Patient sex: F
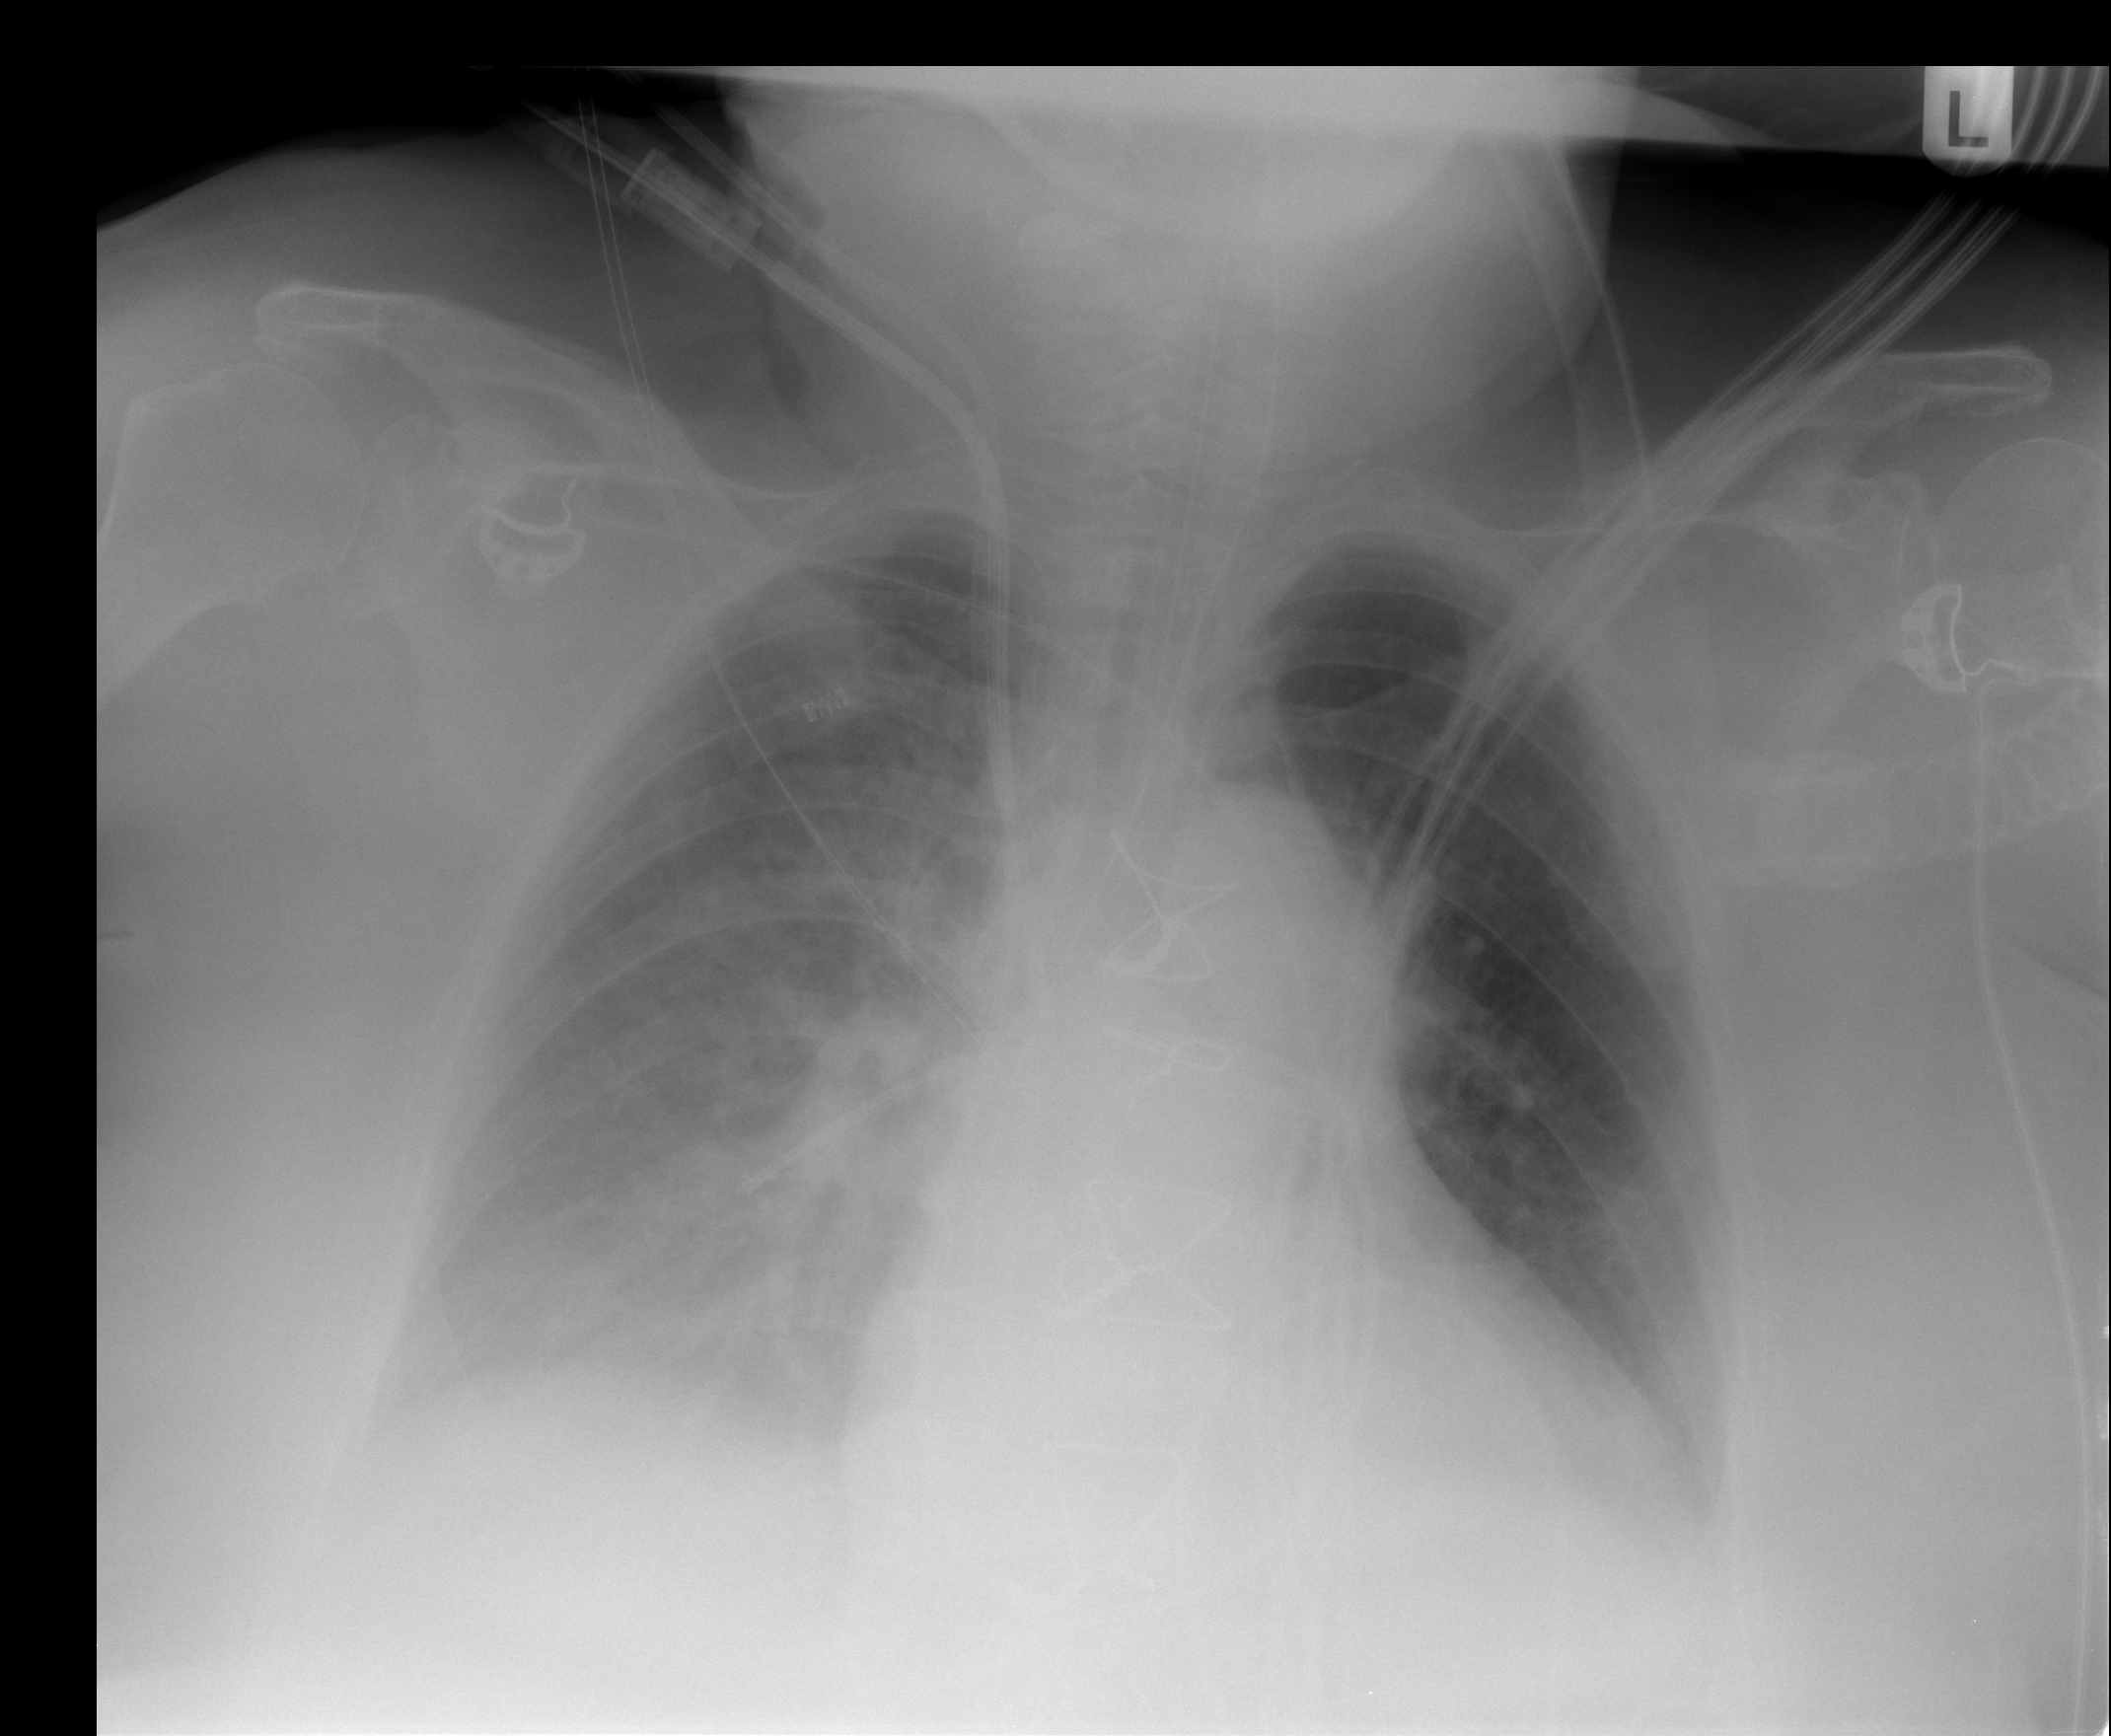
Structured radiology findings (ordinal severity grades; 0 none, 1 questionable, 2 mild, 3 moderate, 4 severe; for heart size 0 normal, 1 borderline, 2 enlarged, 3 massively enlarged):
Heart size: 2
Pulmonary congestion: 2
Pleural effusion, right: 3
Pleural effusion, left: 2
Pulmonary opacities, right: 2
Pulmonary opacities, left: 0
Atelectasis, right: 3
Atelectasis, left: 2